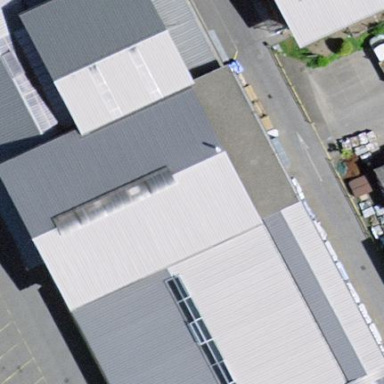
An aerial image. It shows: Building that serves as garden center.